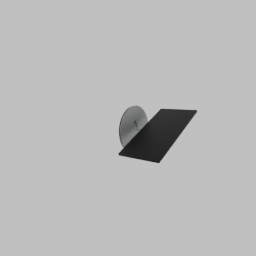
Label: electronics